Interaction volume radius: 5 \u00c5
Interaction volume height: 20 \u00c5
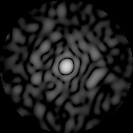
Disorder parameter: 0.8198